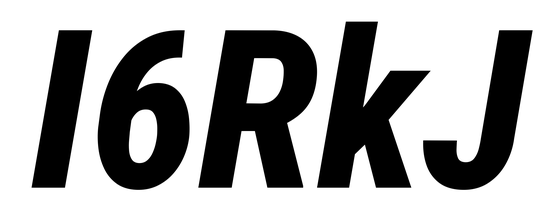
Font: Roboto-Italic_Condensed_ExtraBold_Italic